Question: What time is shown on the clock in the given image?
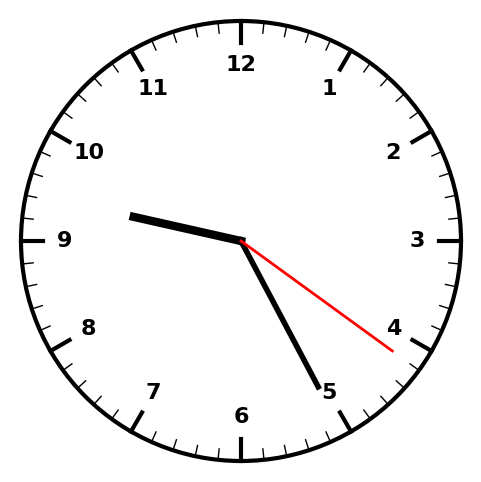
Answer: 09:25:21